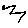
Label: zigzag